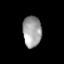
Tissue: skin
Cell type: Fibroblasts
Senescence score: 0.702
Nuclear area (px): 572
Mean DAPI intensity: 159.355